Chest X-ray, AP view. Patient: 20 years old, sex F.
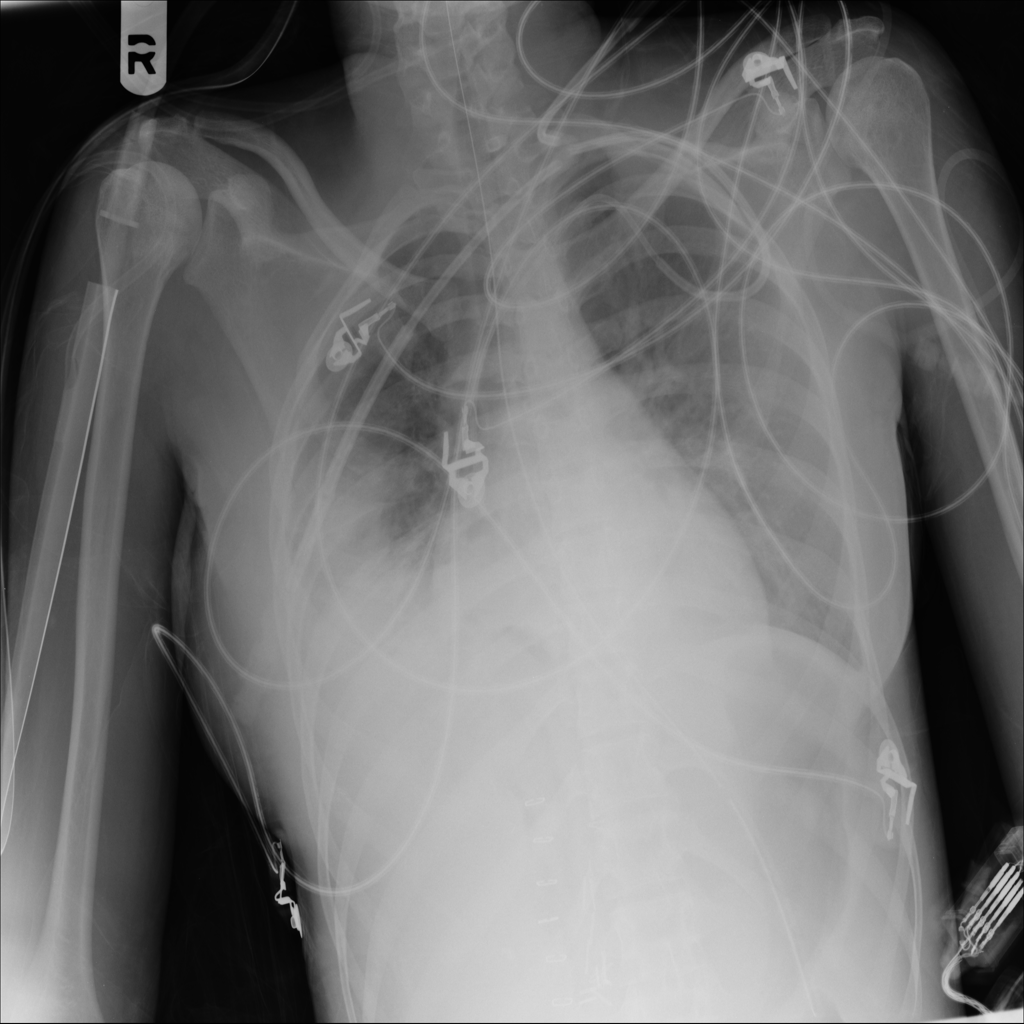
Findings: Atelectasis, Consolidation